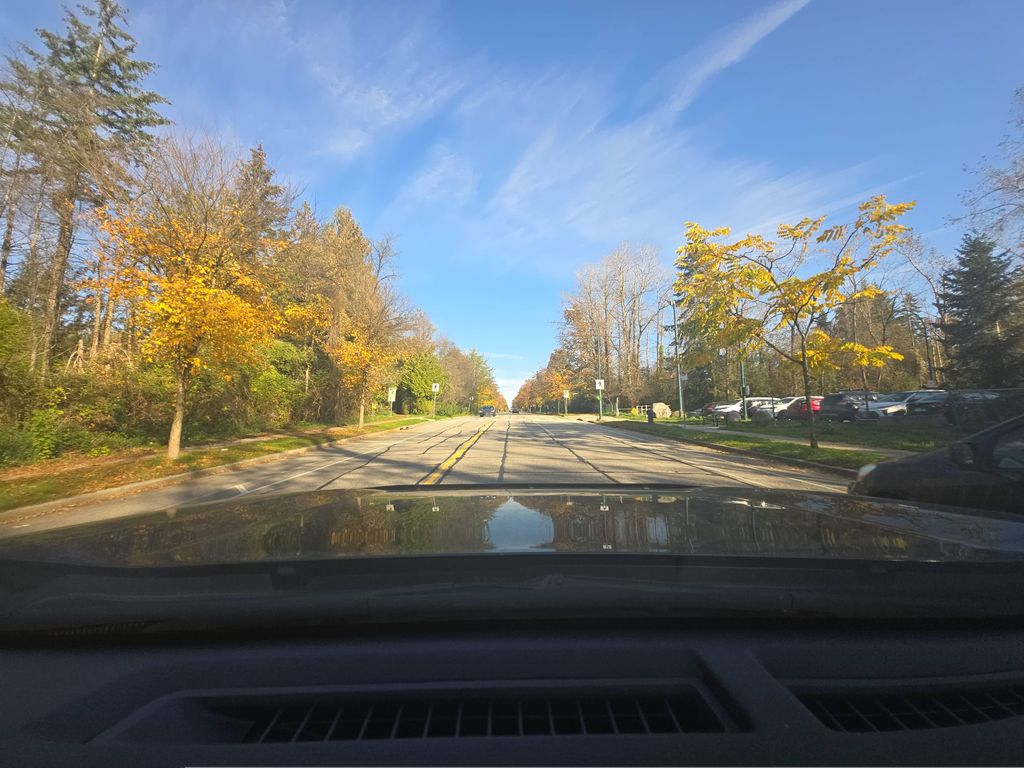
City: vancouver